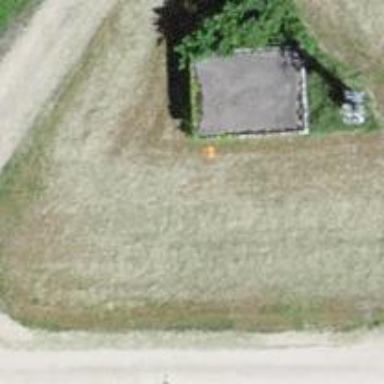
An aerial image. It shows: Pole with roofed pipeline marker.